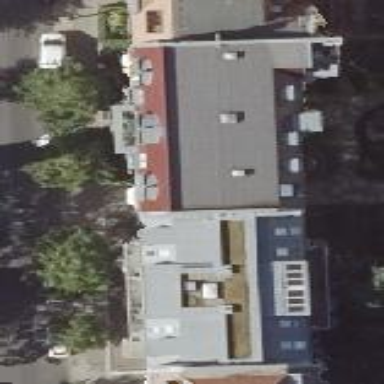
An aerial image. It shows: Residential building with gambrel roof shape.